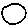
Label: circle